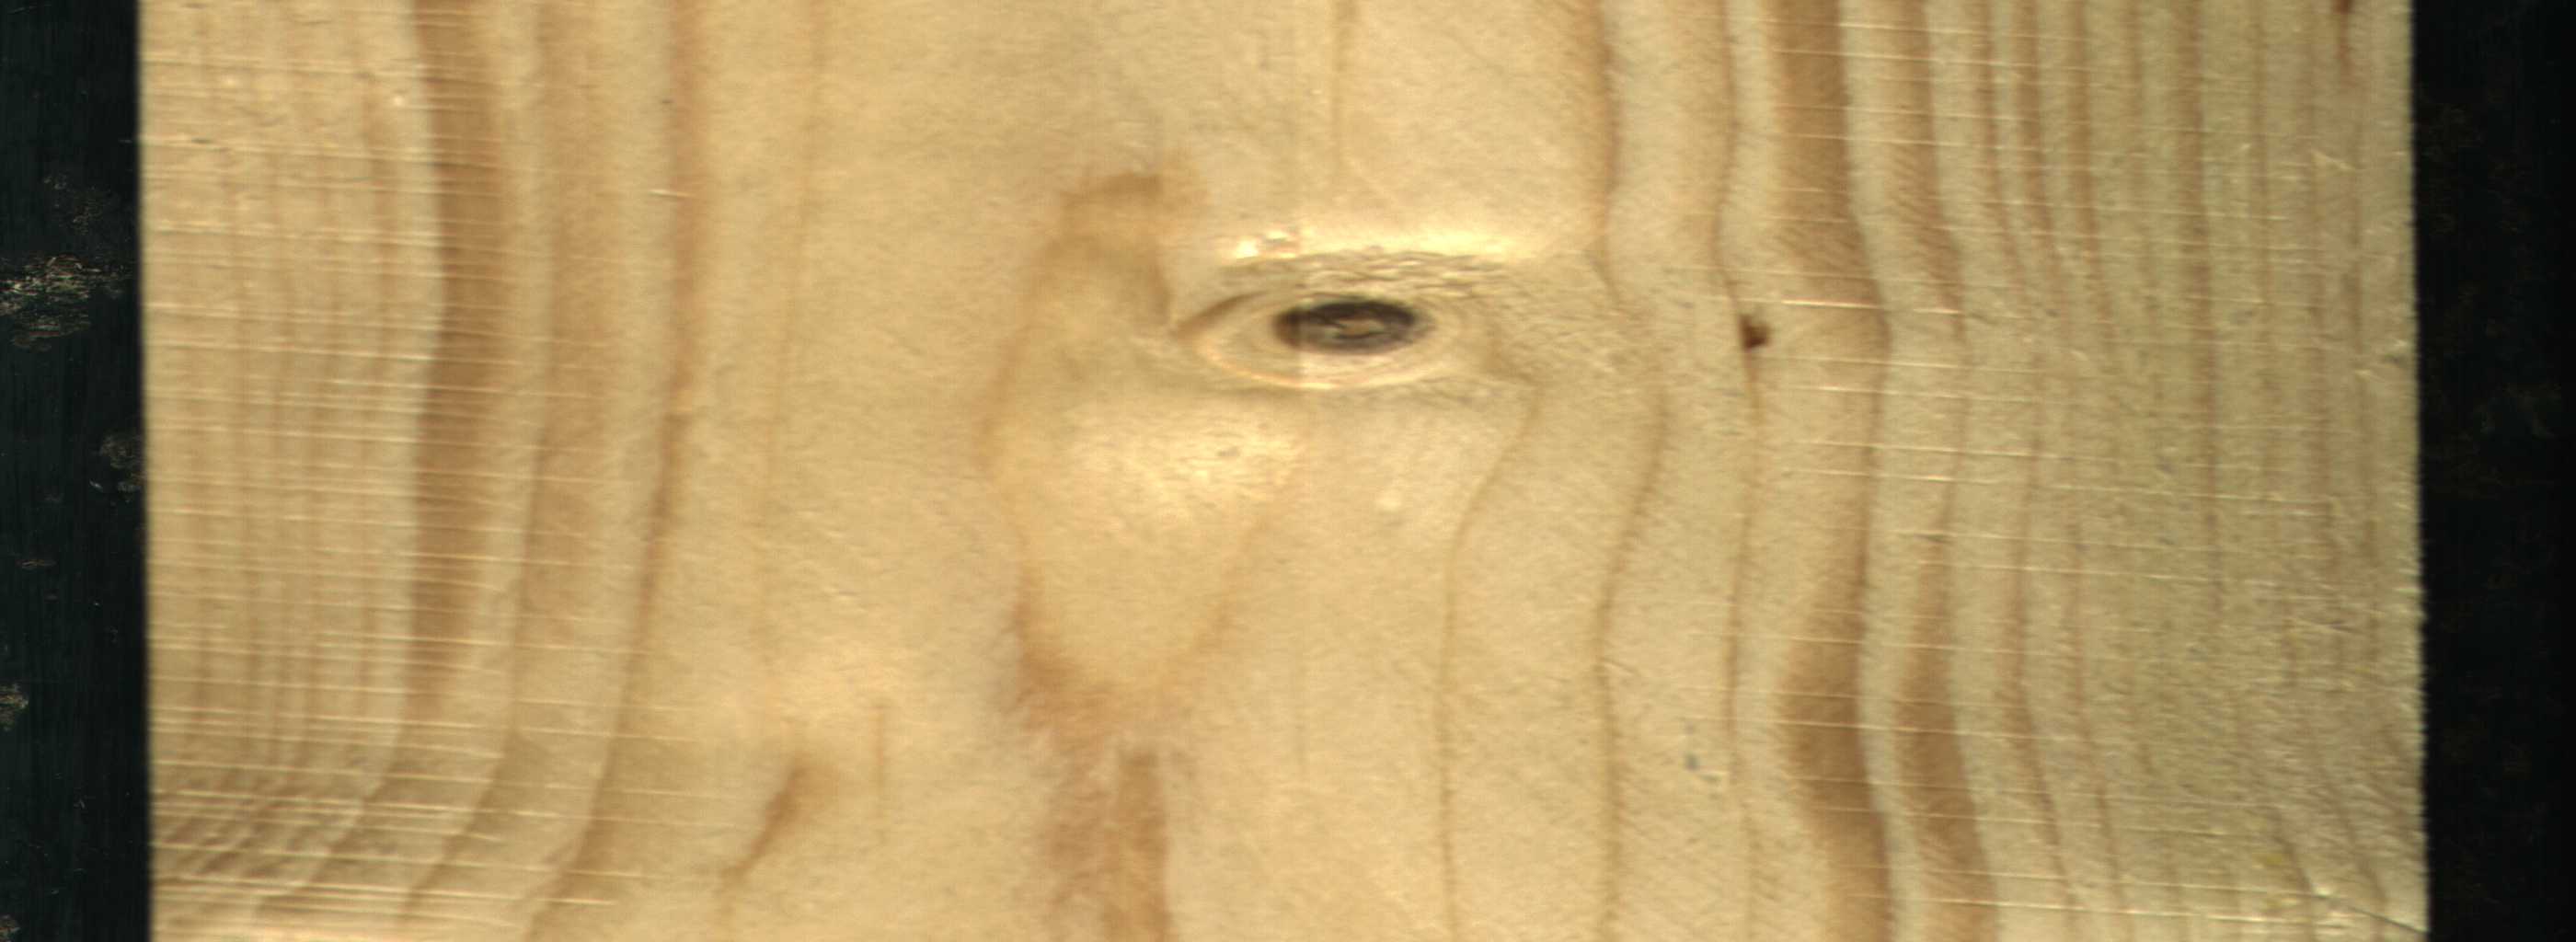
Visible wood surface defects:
Dead_Knot